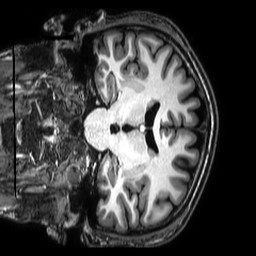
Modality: T1w
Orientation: coronal
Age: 29
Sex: male
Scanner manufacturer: philips
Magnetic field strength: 3 T
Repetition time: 0.008089 s
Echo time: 0.003698 s